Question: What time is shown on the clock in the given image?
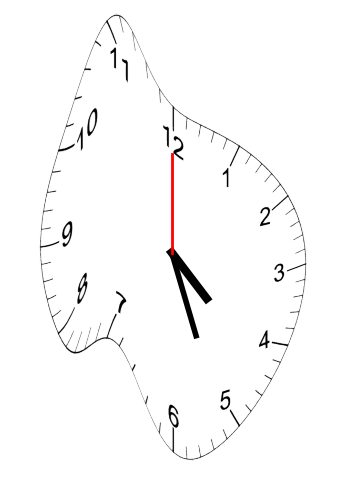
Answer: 04:26:00